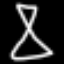
Label: hourglass